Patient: sex M, age 69
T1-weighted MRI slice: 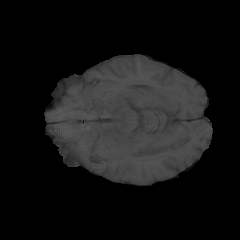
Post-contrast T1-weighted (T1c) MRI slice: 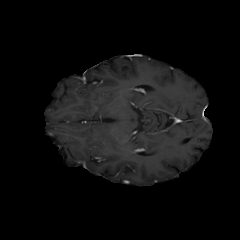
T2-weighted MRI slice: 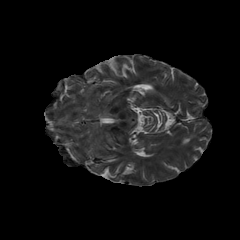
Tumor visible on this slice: no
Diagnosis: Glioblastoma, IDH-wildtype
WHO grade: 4